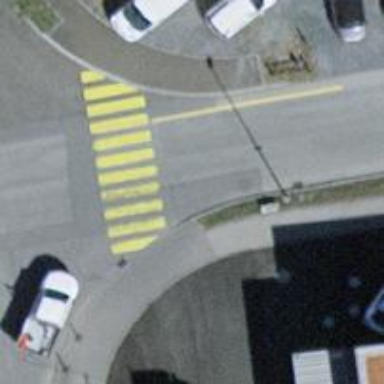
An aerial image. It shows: Marked crossing on the road.